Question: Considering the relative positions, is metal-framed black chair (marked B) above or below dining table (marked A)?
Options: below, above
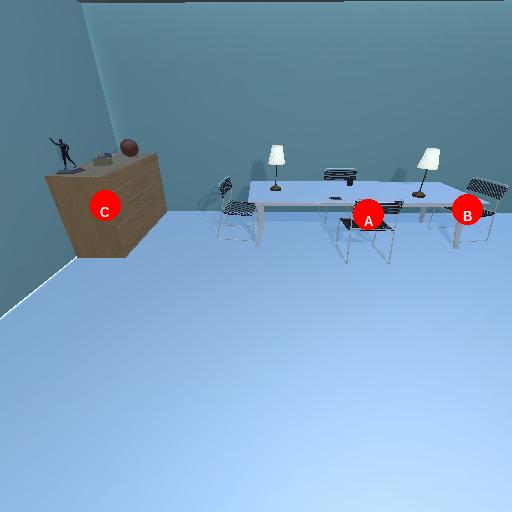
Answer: below